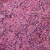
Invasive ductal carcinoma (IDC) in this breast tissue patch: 0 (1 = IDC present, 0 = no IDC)